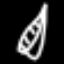
Label: leaf